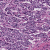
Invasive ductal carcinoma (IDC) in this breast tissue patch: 1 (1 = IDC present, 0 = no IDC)